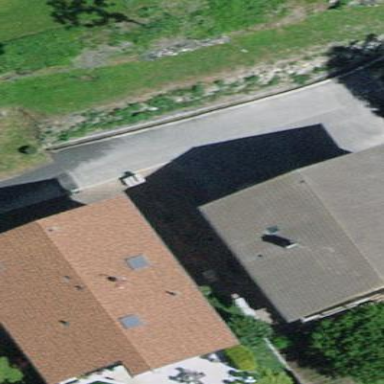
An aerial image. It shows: Building with gabled roof.